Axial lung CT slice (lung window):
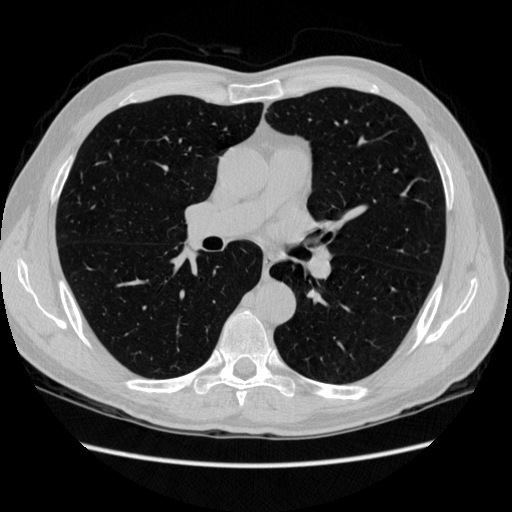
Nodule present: no